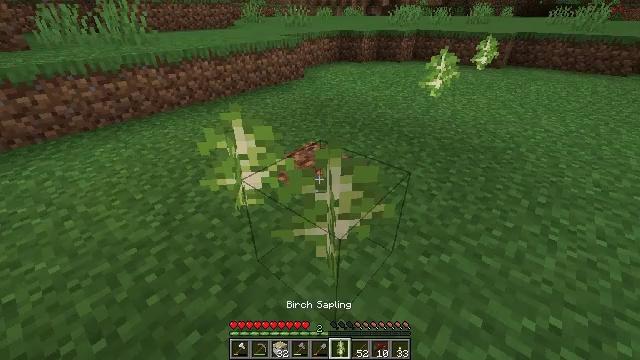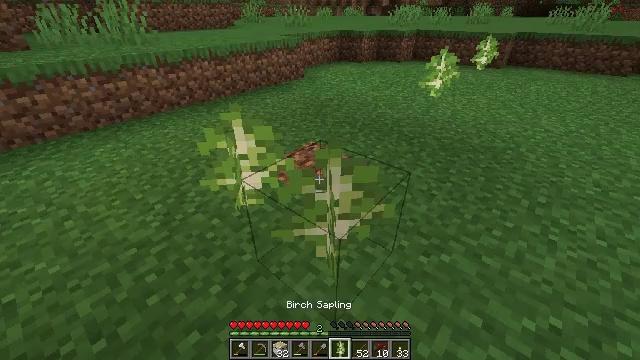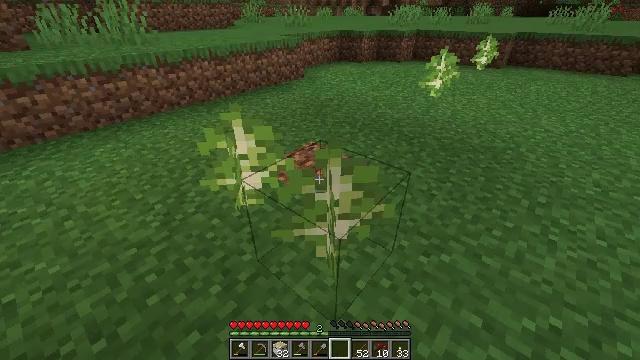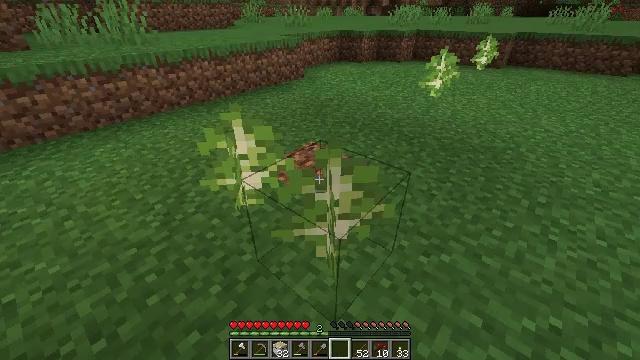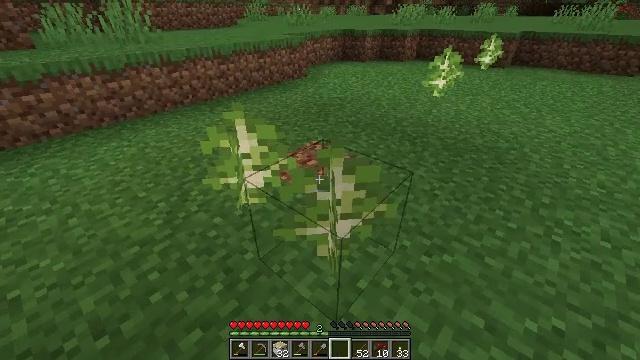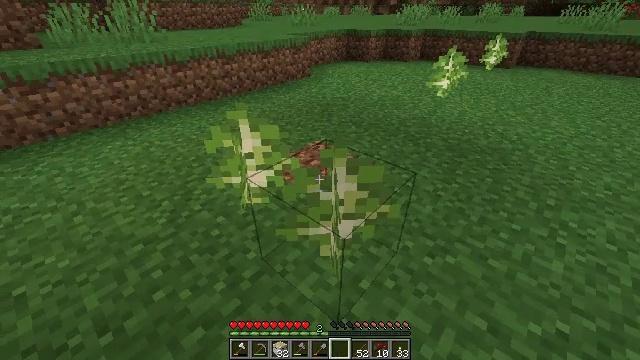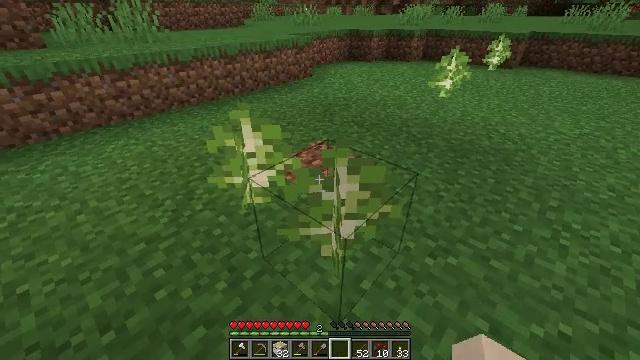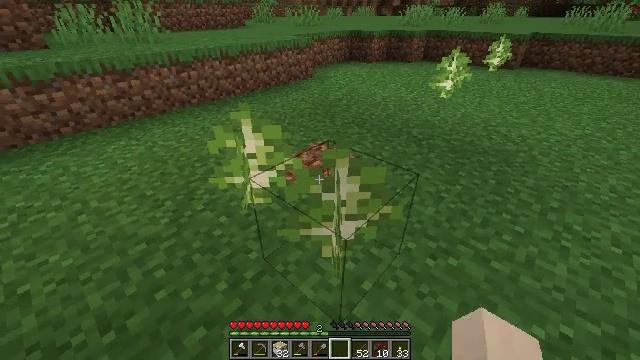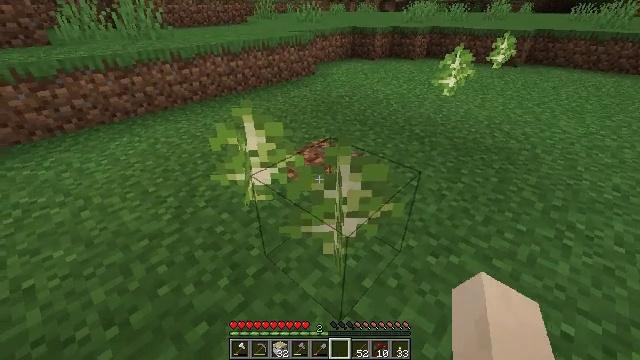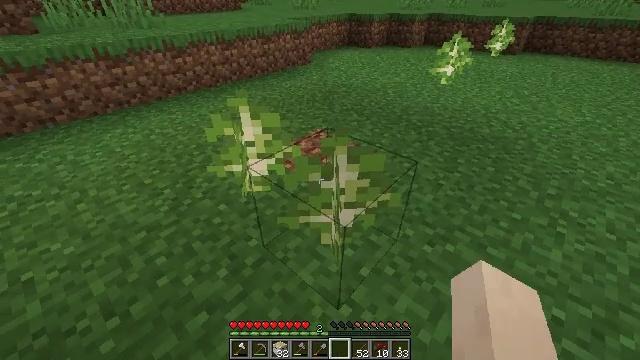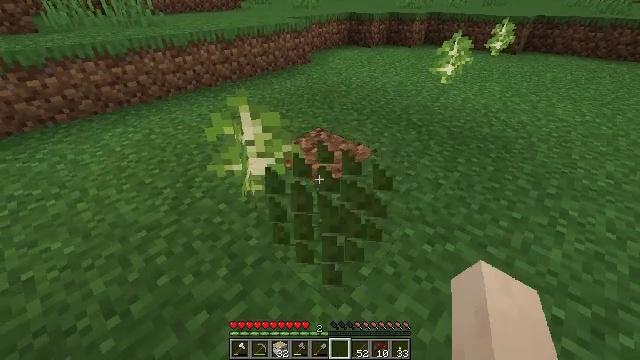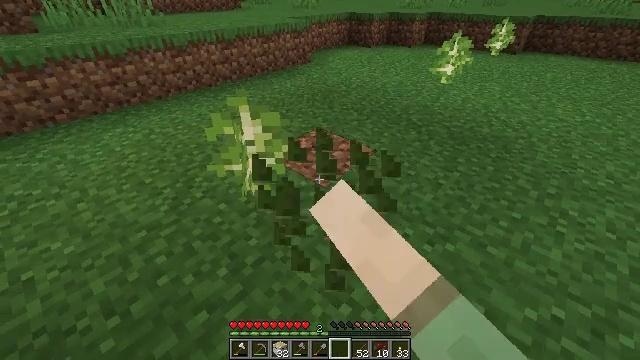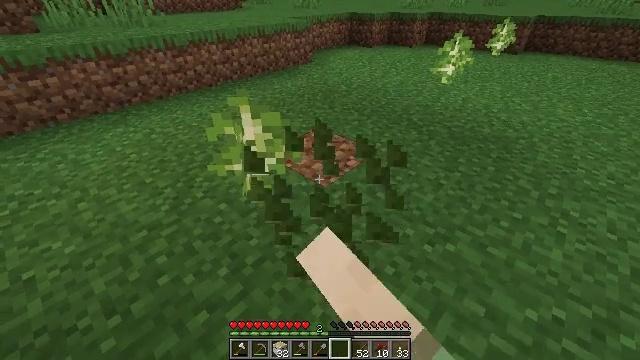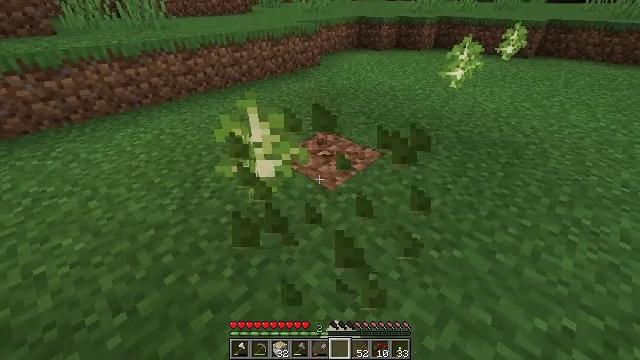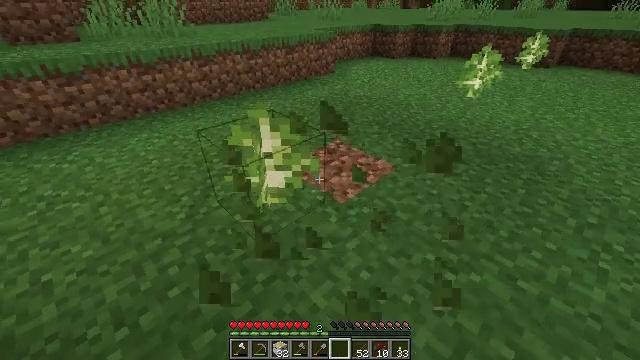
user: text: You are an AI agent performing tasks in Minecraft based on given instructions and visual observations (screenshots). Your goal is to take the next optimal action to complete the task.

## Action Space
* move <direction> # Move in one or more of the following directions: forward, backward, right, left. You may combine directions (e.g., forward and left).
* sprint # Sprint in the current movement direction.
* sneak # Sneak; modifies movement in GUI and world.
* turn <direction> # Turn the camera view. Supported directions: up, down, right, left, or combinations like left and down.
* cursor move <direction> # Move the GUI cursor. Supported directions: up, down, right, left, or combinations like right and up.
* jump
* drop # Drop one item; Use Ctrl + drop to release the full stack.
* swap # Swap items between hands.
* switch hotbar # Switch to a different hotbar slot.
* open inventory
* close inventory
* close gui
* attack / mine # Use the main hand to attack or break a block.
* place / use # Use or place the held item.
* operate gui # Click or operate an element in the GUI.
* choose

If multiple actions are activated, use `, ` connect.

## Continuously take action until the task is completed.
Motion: motion action
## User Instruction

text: Harvest the birch sapling for later use.
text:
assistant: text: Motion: no_op
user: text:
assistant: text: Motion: use / place
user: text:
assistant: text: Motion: use / place
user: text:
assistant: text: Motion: no_op
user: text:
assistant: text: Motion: no_op
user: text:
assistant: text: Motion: no_op
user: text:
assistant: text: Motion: no_op
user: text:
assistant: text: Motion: no_op
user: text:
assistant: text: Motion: turn down
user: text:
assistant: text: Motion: attack / mine
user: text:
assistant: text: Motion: attack / mine
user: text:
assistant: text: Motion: attack / mine
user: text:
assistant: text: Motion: turn left, attack / mine
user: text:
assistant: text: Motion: move forward, turn left and up
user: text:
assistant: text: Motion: no_op